Field crop: maize
Growth stage: 2
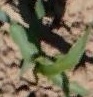
Species: maize